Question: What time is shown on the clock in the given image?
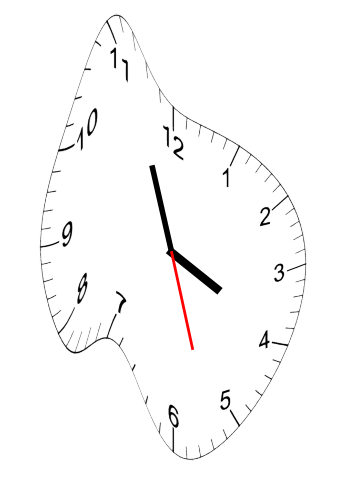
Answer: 03:56:27